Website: bh-photo
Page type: address-validator
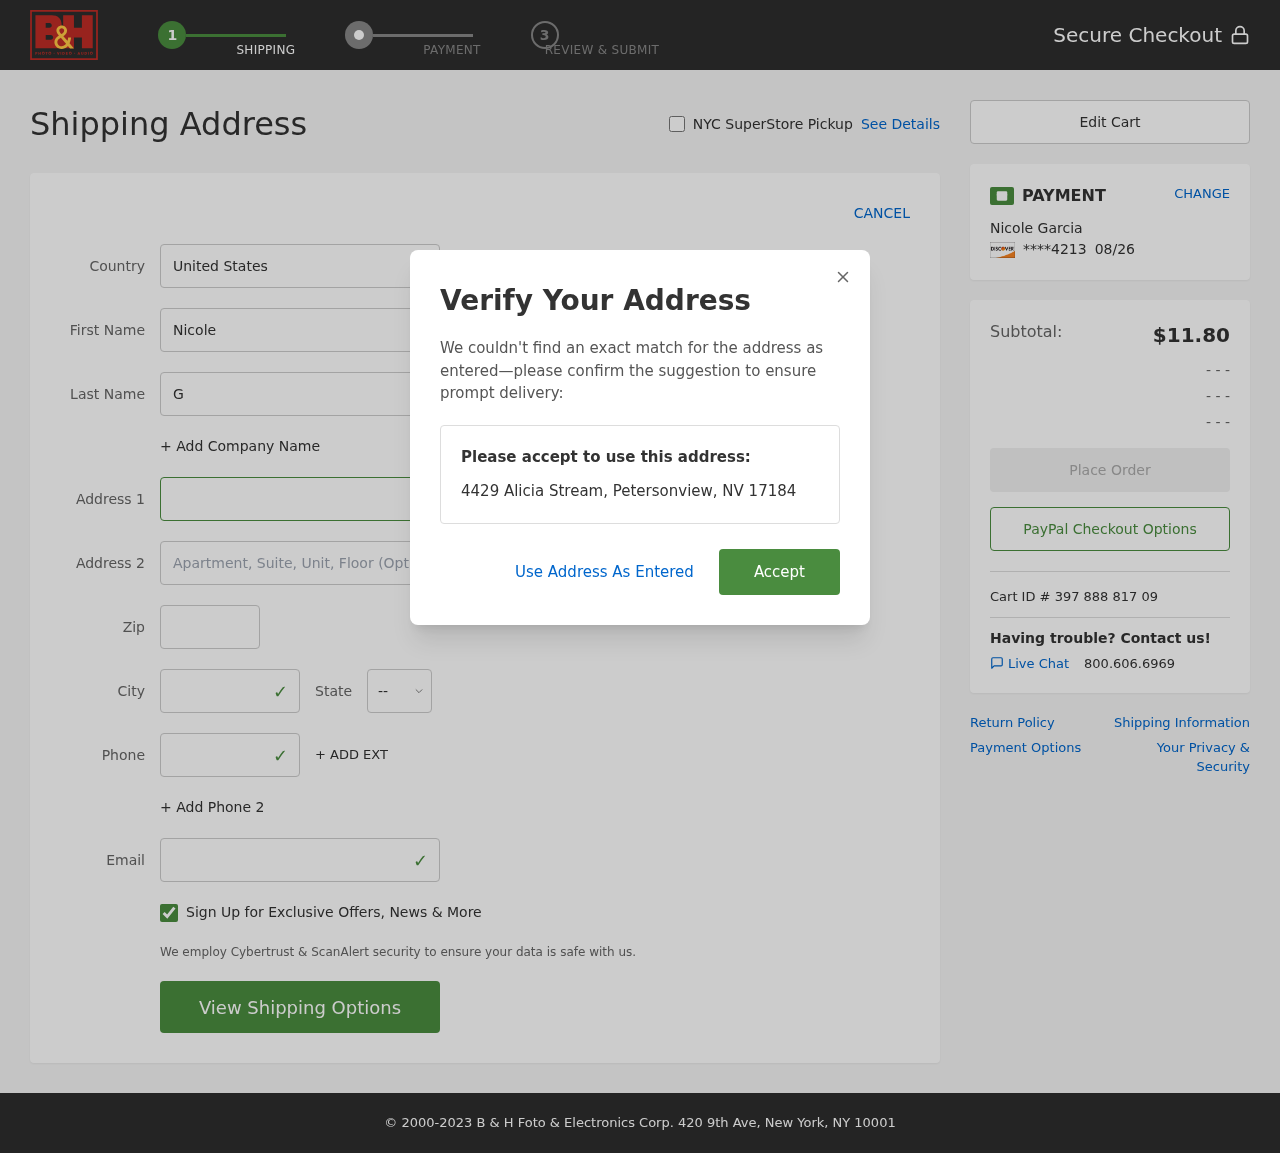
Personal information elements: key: PII_CARD_EXPIRY
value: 08/26
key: PII_CARD_LAST4
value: ****4213
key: PII_CITY
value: Petersonview
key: PII_COUNTRY
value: United States
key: PII_EMAIL
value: nicolegarcia@gmail.com
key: PII_FIRSTNAME
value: Nicole
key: PII_FULLNAME
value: Nicole Garcia
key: PII_LASTNAME
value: Garcia
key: PII_PHONE
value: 7073523462
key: PII_POSTCODE
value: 17184
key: PII_STATE_ABBR
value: NV
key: PII_STREET
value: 4429 Alicia Stream
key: PII_CITY_STATE_ZIP
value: Petersonview, NV 17184
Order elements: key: ORDER_SUBTOTAL
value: $11.80
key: ORDER_ID
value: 397 888 817 09